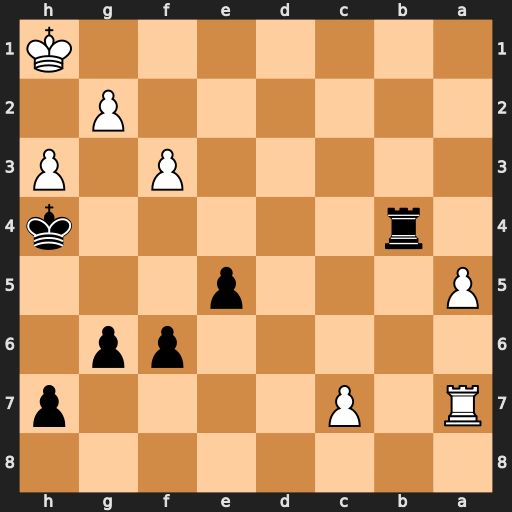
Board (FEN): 8/R1P4p/5pp1/P3p3/1r5k/5P1P/6P1/7K
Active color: b
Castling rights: -
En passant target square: -
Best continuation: Kg3 Rb7 Rxb7 c8=Q Rb1+ Qc1 Rxc1#